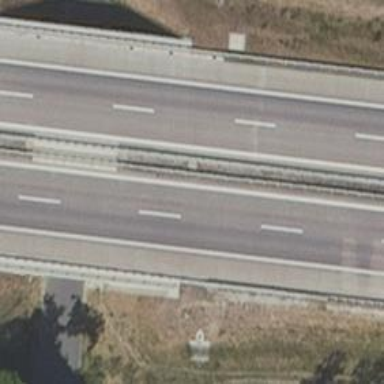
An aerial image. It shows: Bridge over motorway.